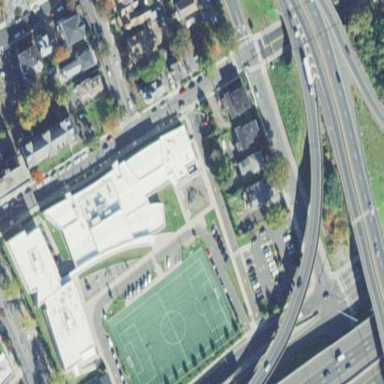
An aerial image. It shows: School.